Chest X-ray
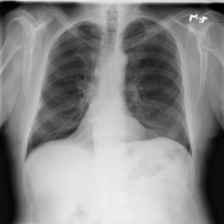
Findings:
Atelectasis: positive
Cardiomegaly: negative
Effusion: negative
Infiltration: negative
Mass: negative
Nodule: negative
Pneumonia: negative
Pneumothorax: negative
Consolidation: negative
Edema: negative
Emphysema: negative
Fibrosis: negative
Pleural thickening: negative
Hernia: negative